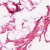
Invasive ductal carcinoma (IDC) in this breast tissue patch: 0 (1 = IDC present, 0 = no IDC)